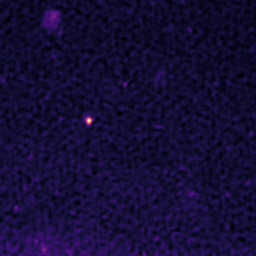
Label: Super-resolution ER image